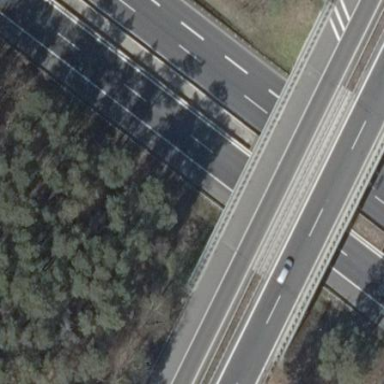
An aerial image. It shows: Motorway area.